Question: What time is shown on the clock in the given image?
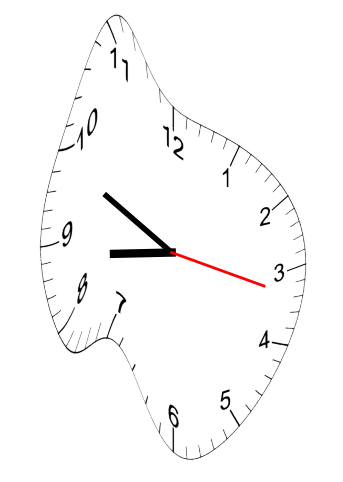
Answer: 08:49:17